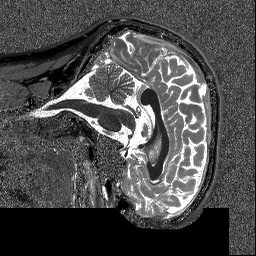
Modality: T1map
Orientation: sagittal
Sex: male